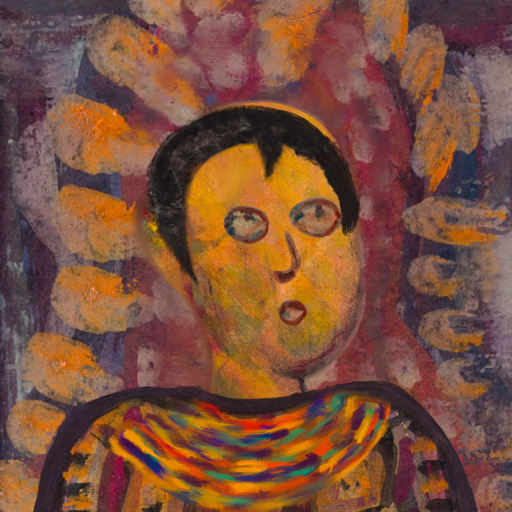
Background: Doll, Head And Neck Side: Gypsy_Mother, Face Side: Orphan, Bust: Doll, Hair Side: Roy_Bahadur, Head Accessory: Blank, Second Necklace: An_Impression_2, Necklace: Blank, Baby: Blank